Field crop: maize
Growth stage: 2
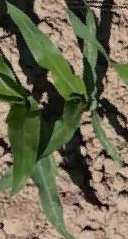
Species: maize